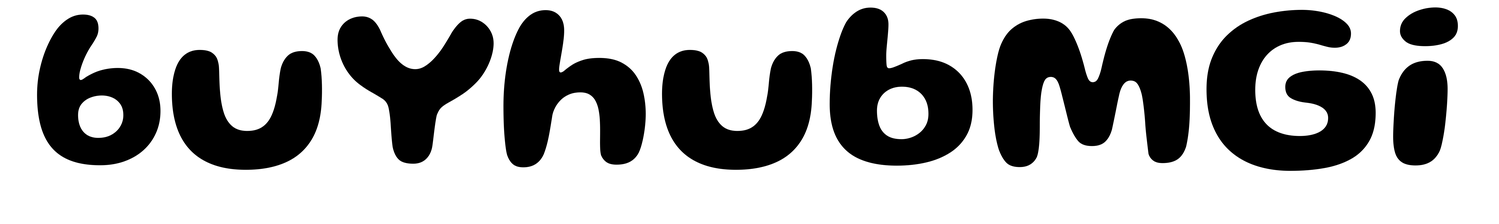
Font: Gluten_SemiBold